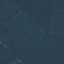
Land use / land cover class: Forest